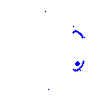
Particle: kaon